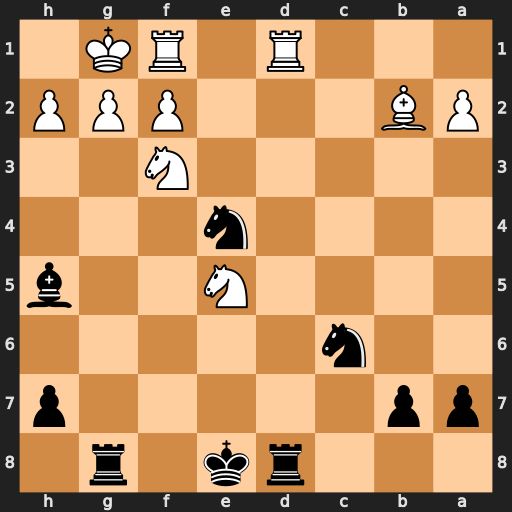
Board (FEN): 3rk1r1/pp5p/2n5/4N2b/4n3/5N2/PB3PPP/3R1RK1
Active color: b
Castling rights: -
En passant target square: -
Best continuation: Rxd1 Rxd1 Nxe5